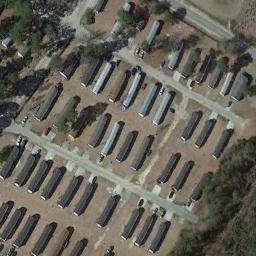
Label: residential